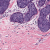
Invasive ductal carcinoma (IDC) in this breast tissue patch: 0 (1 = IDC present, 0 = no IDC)